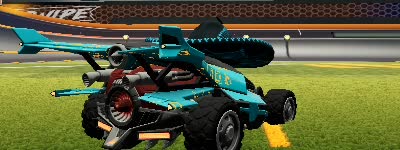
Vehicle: aftershock